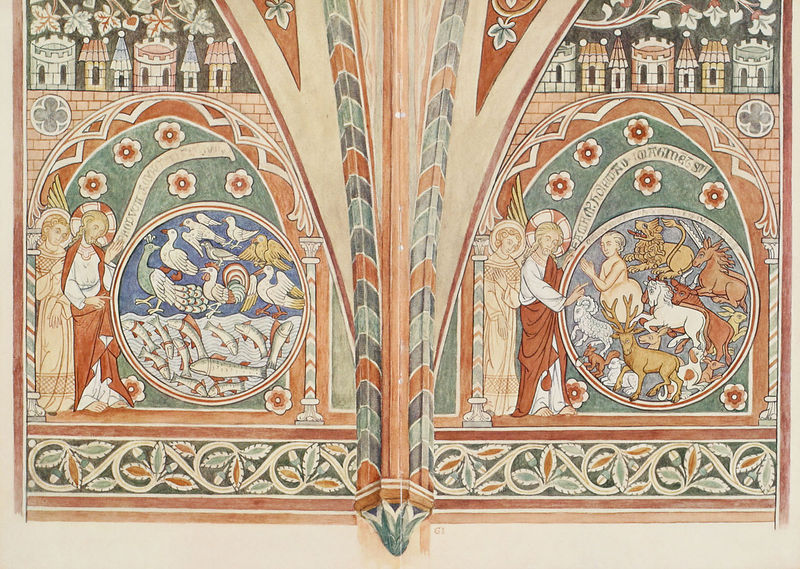
Titel: Kloster Wienhausen (Zisterzienserkloster)
Standort: Wienhausen (EU - D - Nds)
Schlagwörter: blau, blätter, flügel, mann, vogel, grün, stadt, blumen, frau, kleid, szene, zeichnung, blüten, rot, tiere, muster, ornament, wand, stein, steine, bild, bildnis, vögel, gewand, decke, paar, pflanzen, pferd, pferde, rund, turm, engel, ranken, schrift, bogen, farben, mauer, rand, könig, bordüre, verzierung, katze, fugen, schaf, burg, türme, seite, kreise, pfau, gänse, fisch, heiligenschein, hirsch, mauern, mittelalter, segen, segnung, heiliger, achse, löwe, heilige, fresko, hahn, geweih, heilig, miniatur, einhorn, fische, coloriert, widder, schriftband, franz von assisi, buchmalerei, schöpfung, eingel, gische, mescnehn, schöpfungsgeschichte, schöofungsgeschichte